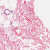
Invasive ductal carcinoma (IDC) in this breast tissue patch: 0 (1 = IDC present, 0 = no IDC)